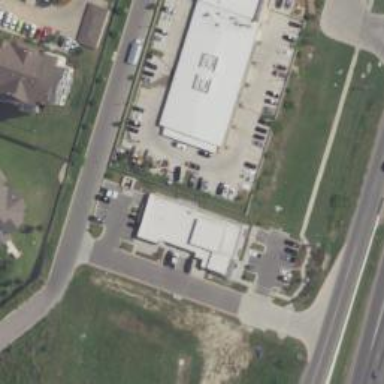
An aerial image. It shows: Building housing car repair shop.